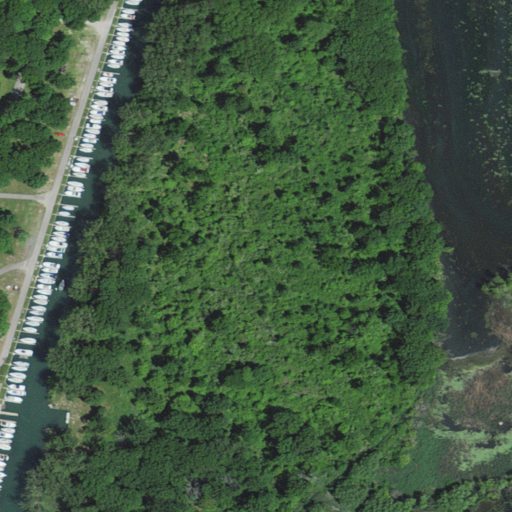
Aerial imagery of island in Michigan named Round Island containing woody wetlands, herbaceous wetlands, medium intensity development, open water, open development, low intensity development, deciduous forest, and high intensity development